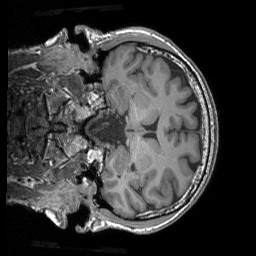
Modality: T1w
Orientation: coronal
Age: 60
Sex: male
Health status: healthy
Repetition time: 1.9 s
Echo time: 0.00252 s